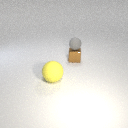
small brown metal cube below small gray rubber sphere